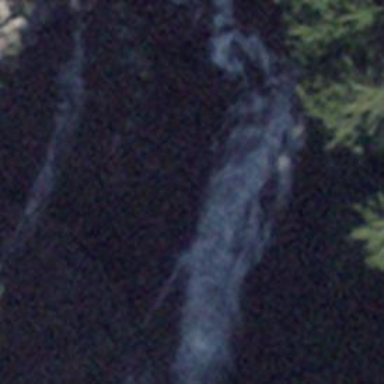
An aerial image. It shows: Beautiful waterfall in nature.